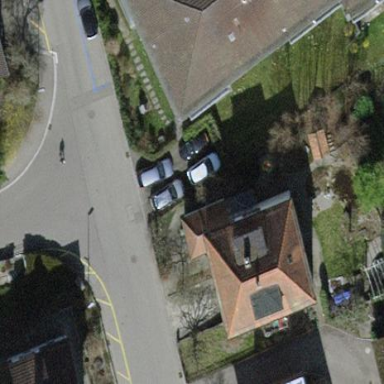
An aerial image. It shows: House with tile roof.